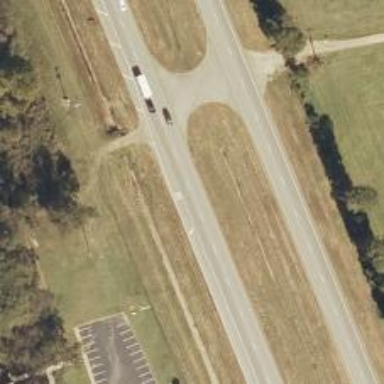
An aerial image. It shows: Trunk expressway with asphalt surface. It is dual carriageway.